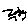
Label: zigzag